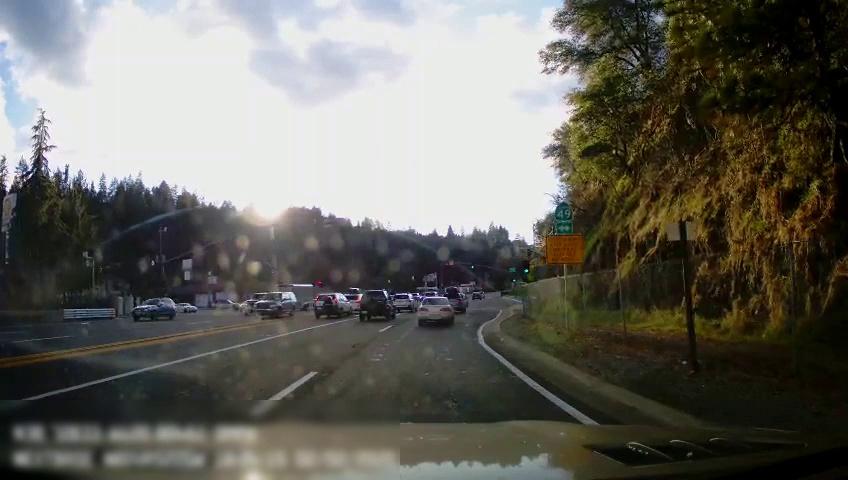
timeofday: Day
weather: Sunny
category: Drivable Space
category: Vehicles | Car
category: Vehicles | SUV
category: Vehicles | Car
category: Vehicles | SUV
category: Vehicles | SUV
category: Vehicles | SUV
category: Vehicles | SUV
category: Vehicles | Car
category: Vehicles | Car
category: Vehicles | Car
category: Vehicles | Truck
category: Vehicles | SUV
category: Vehicles | Other LV
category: Lanes | Opposite Lane
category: Lanes | Opposite Lane
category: Lanes | Current Lane
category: Lanes | Alternate Lane
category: Lanes | Current Lane
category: Lanes | Opposite Lane
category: Lanes | Opposite Lane
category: Traffic | Signs
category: Traffic | Signs
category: Traffic | Signs
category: Traffic | Lights